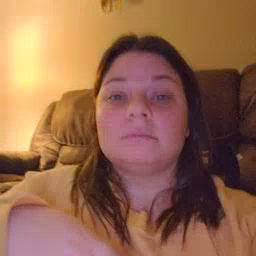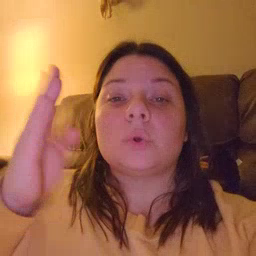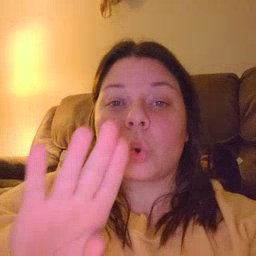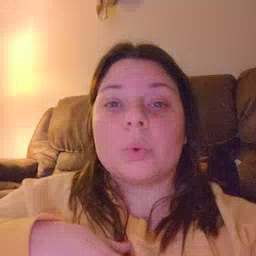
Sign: close